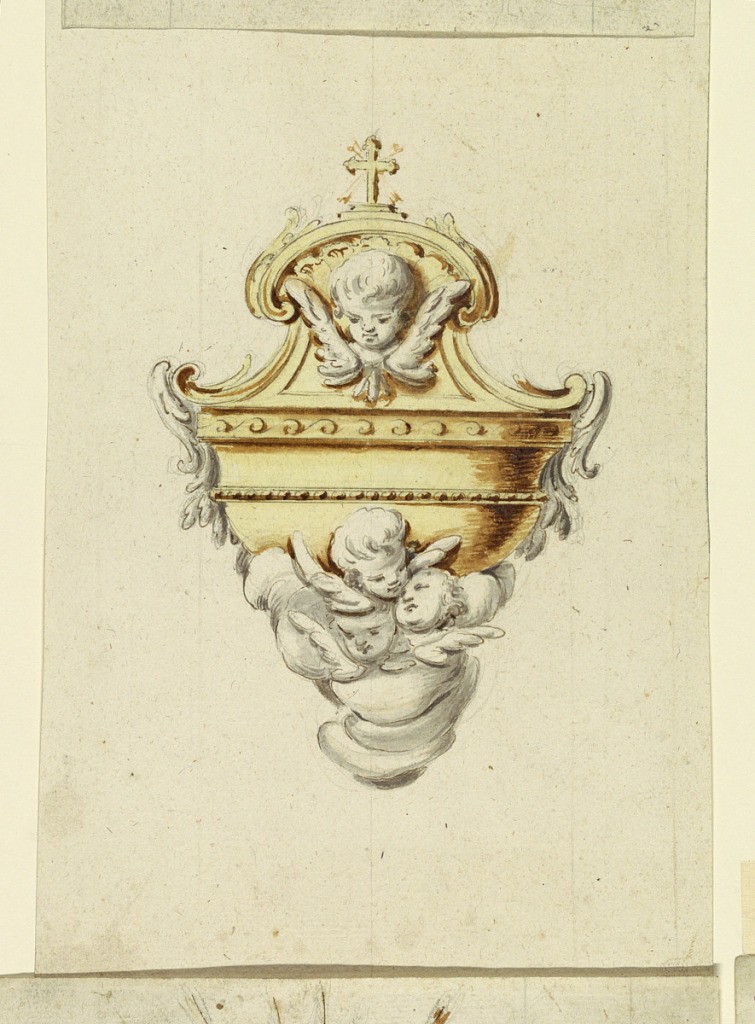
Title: Design for a Hot Water Spout
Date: late 18th century
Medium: Pen and ink, brush and sepia wash, gray, yellow watercolor, graphite on paper
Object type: Drawing
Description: Vertical rectangle. Design for a hot water spout, attached at a wall, intended to be executed in yellow and white metals. The bowl is supported by three cherubim in clouds. Above, a pediment with a cherub inside and a cross on top of the upper circular entablature.